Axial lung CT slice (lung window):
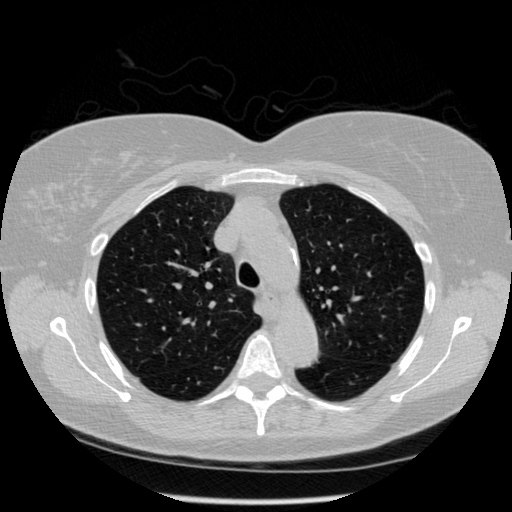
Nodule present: no